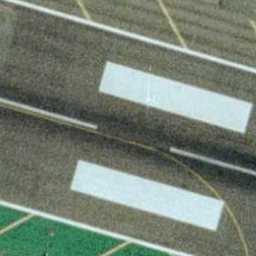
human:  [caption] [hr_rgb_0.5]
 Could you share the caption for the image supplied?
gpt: It is a straight runway with some white mark lines on it .

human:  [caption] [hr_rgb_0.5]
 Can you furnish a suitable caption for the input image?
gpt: It is a straight runway with some mark lines on it .

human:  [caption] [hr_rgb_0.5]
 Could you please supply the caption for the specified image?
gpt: A straight runway with some mark lines on it .

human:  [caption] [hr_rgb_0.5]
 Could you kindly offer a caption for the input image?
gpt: There are some mark lines on the straight runway .

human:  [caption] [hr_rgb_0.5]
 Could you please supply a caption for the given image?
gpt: A straight runway with some white mark lines on it .